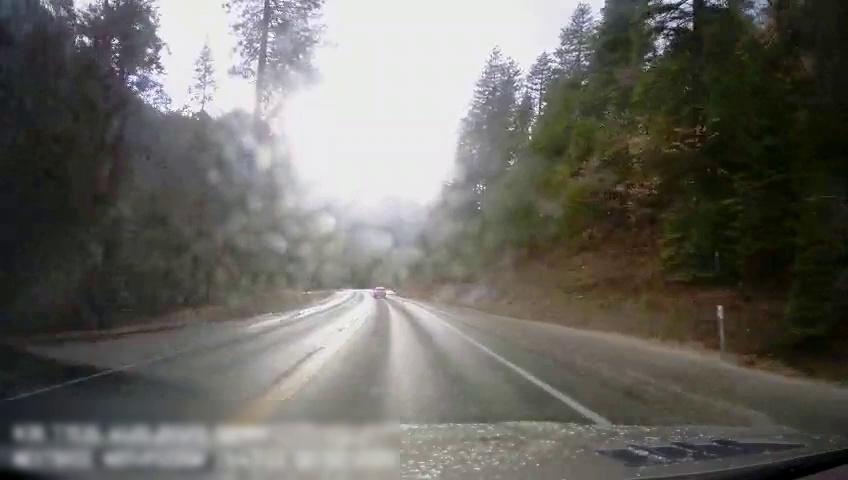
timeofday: Day
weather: Sunny
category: Drivable Space
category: Vehicles | Car
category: Lanes | Opposite Lane
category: Lanes | Current Lane
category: Lanes | Current Lane
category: Lanes | Current Lane